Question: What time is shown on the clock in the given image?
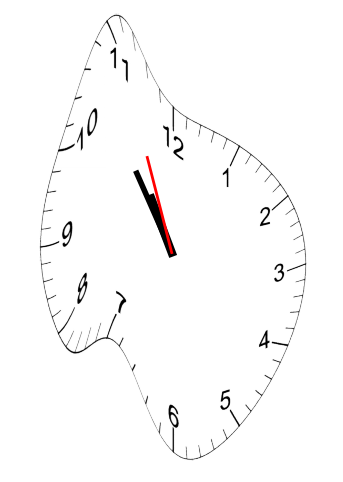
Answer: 10:53:56